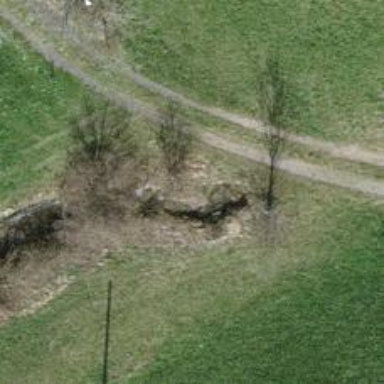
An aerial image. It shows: Culvert tunnel.